Field crop: tomato
Growth stage: 1
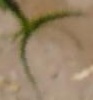
Species: cyperus